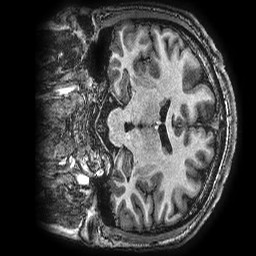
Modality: T1w
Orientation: coronal
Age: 22
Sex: male
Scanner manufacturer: ge
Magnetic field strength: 3 T
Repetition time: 0.00766 s
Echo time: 0.003476 s